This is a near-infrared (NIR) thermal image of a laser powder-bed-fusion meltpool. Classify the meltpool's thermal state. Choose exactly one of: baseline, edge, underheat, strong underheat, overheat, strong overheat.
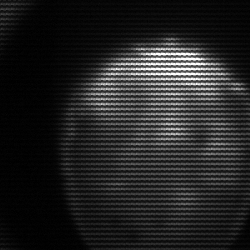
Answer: edge